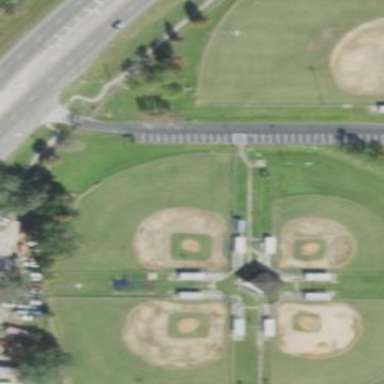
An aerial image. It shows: Baseball pitch for leisure land activities.